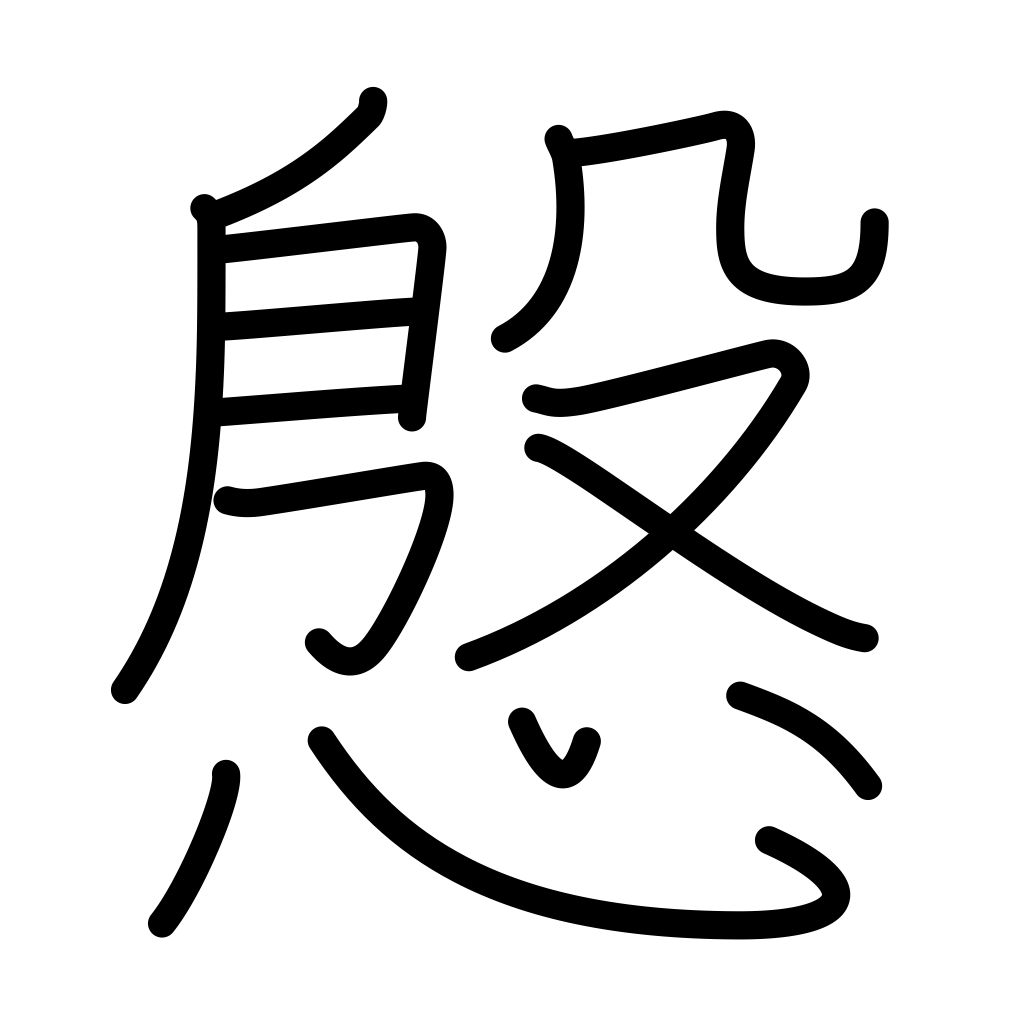
Meaning: courtesy